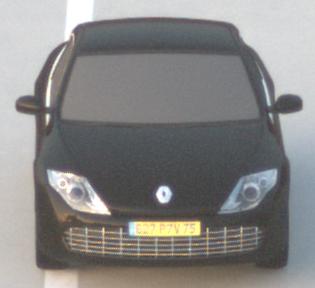
Make: Renault
Model: Laguna Coupé TCe 170
Detailed model: Laguna (III) Coupé
Model produced from: 2010/11
Model produced until: 2011/05
Doors: 2
Color: black
Road condition: dry road
Daytime: sunrise or sunset
Contrast: low contrast